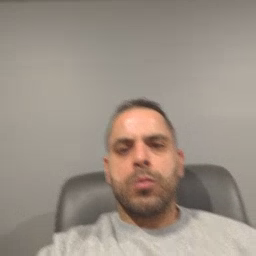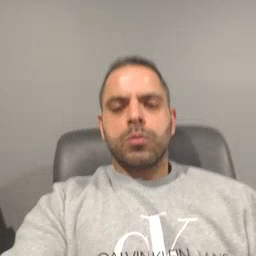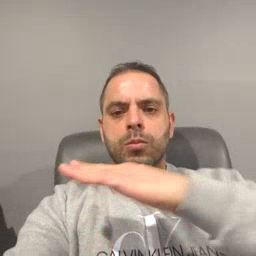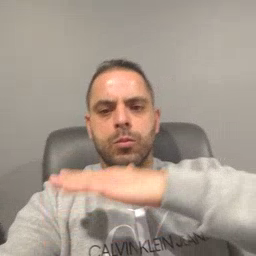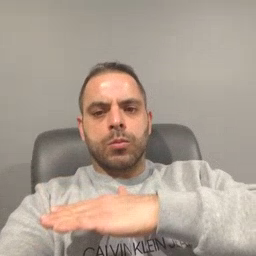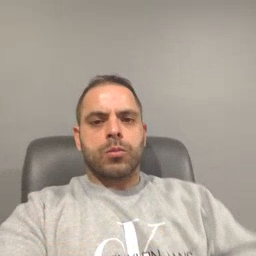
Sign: table